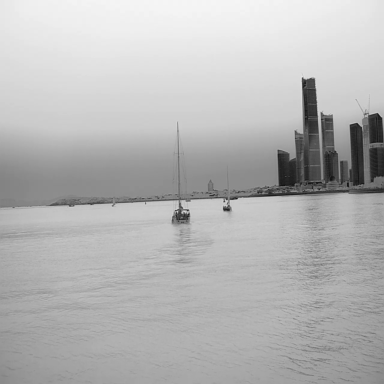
There are three container_ships in the infrared image.